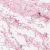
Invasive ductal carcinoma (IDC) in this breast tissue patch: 0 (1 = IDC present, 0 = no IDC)